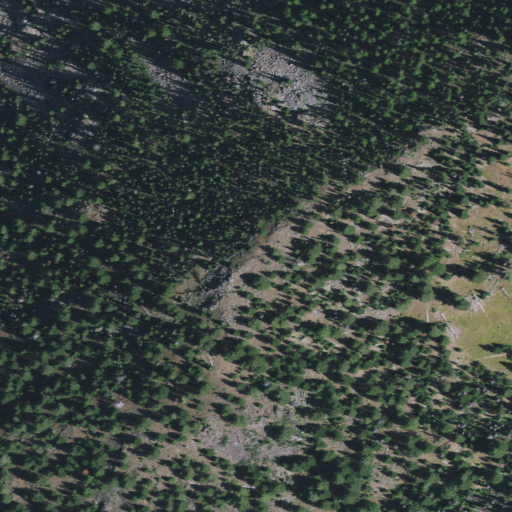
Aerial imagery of mountain in Oregon named Black Butte containing evergreen forest and shrub